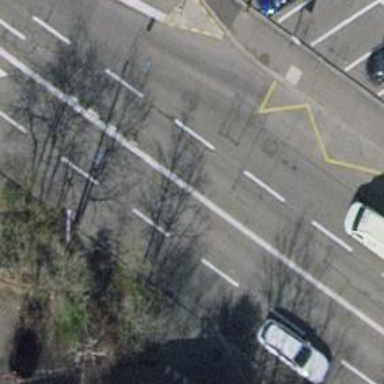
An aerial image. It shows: Trolleybus stop position for public transport.